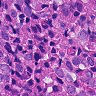
Metastatic tissue present: yes